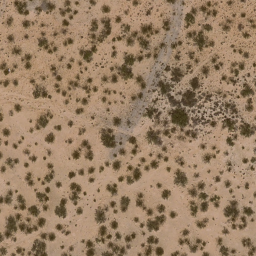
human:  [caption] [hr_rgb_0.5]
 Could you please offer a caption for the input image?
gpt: Lots of plants scattered on the ground. .

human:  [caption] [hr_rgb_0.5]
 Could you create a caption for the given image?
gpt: There are some grey plants scattered on the ground .

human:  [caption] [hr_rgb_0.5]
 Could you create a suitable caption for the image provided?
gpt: This is a chaparral .

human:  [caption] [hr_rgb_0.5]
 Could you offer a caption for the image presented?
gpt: Lots of plants scattered in the loess ground. .

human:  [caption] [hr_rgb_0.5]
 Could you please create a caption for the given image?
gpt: Some grey plants are scattered in the loess ground .